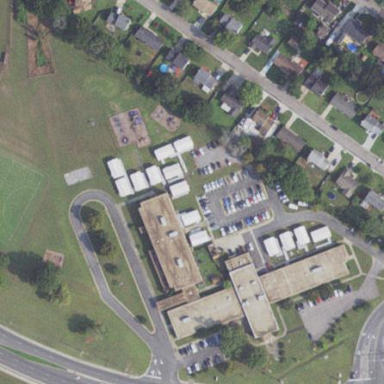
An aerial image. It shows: School.